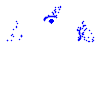
Particle: electron